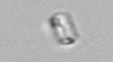
Label: Skeletonema